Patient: sex M, age 52
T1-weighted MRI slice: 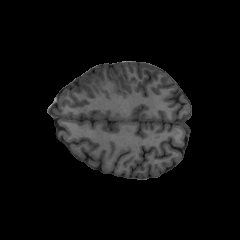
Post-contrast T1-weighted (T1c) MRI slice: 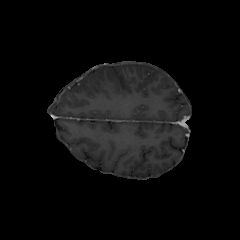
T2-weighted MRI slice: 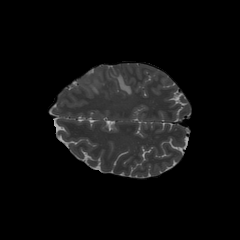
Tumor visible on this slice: yes
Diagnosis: Glioblastoma, IDH-wildtype
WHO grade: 4